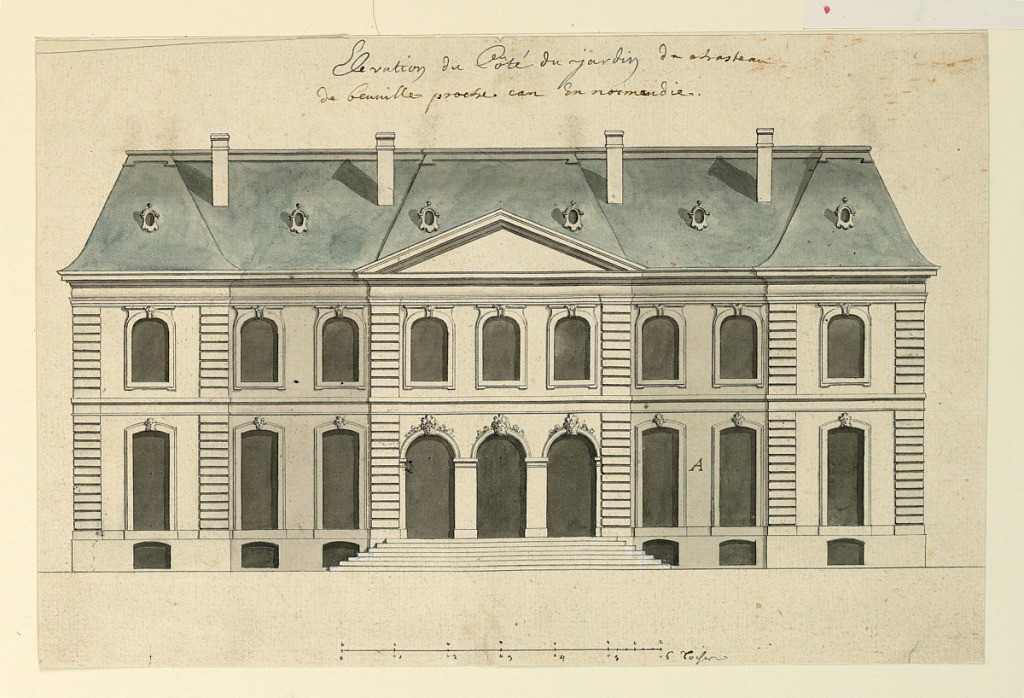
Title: The Rear Elevation of a Villa in Benoille
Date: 1725
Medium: Pen and ink, brush and watercolor on paper
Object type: Drawing
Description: Horizontal rectangle. Corresponding to the print, in opposite direction. Traced; reverse; reddened.